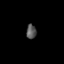
Tissue: lung
Cell type: Myeloid cells
Senescence score: 0.5618
Nuclear area (px): 141
Mean DAPI intensity: 86.461